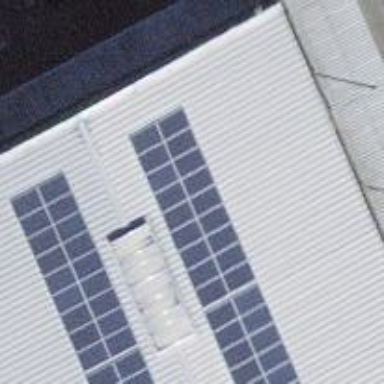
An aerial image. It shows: Solar power generator utilizing photovoltaic technology with solar photovoltaic panels.